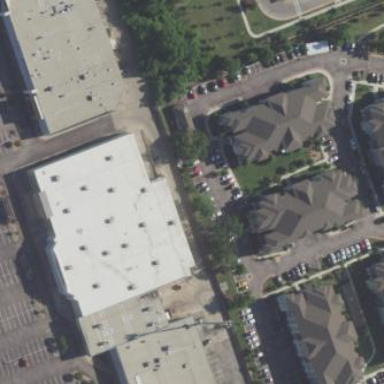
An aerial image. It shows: Retail building.